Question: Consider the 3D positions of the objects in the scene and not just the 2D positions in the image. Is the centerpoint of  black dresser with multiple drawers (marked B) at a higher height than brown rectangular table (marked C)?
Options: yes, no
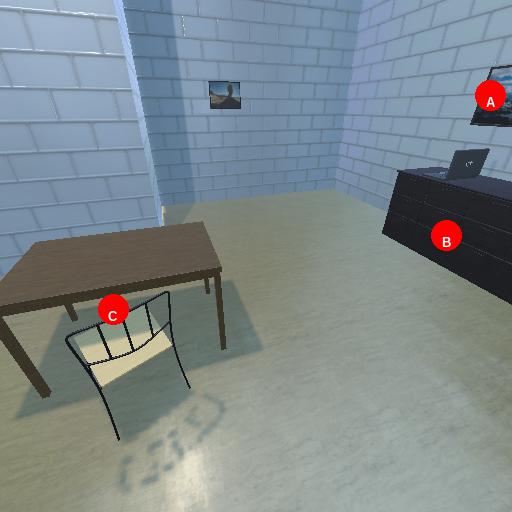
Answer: yes